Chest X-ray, PA view. Patient: 68 years old, sex F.
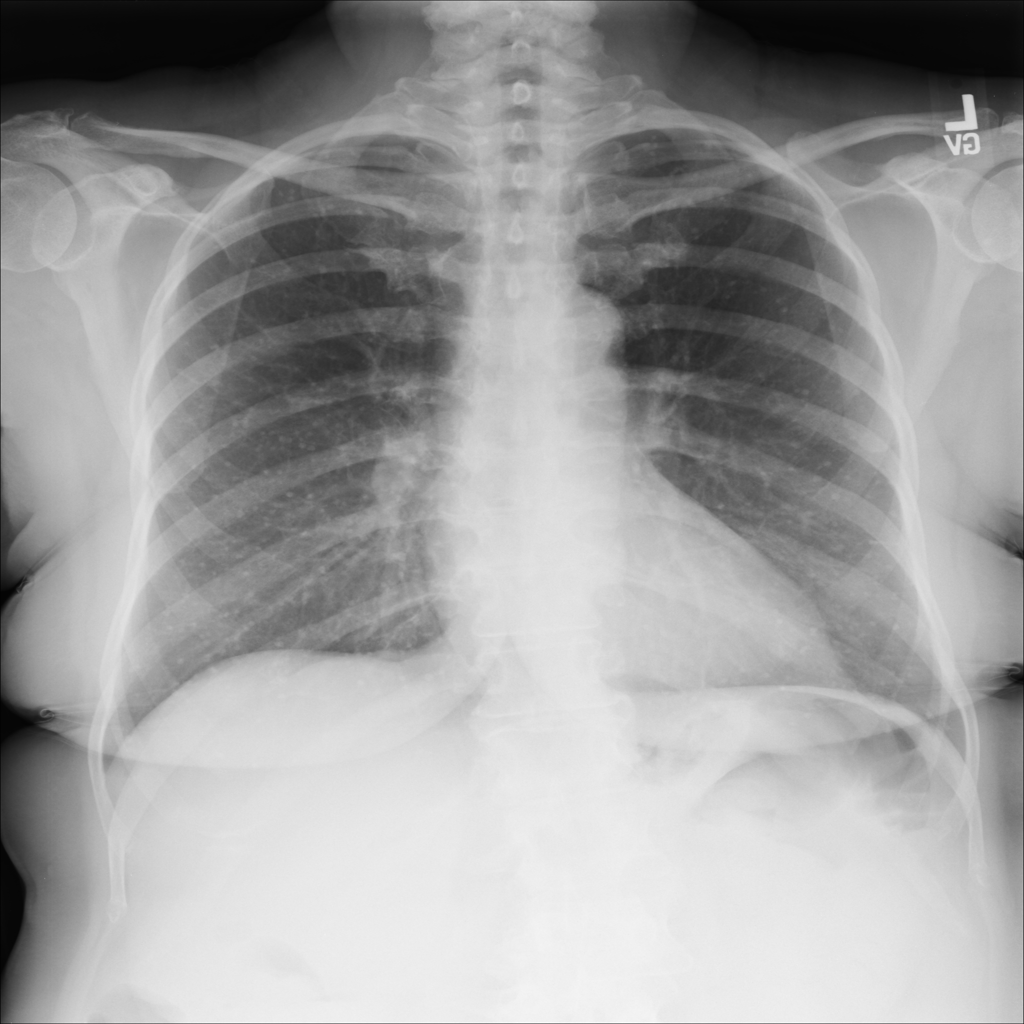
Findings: No Finding